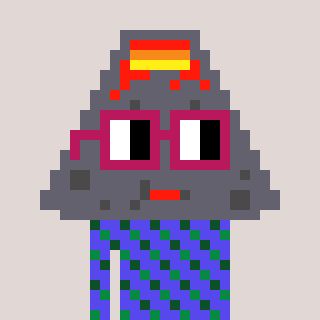
a pixel art character with square dark red glasses, a volcano-shaped head and a computerblue-colored body on a warm background